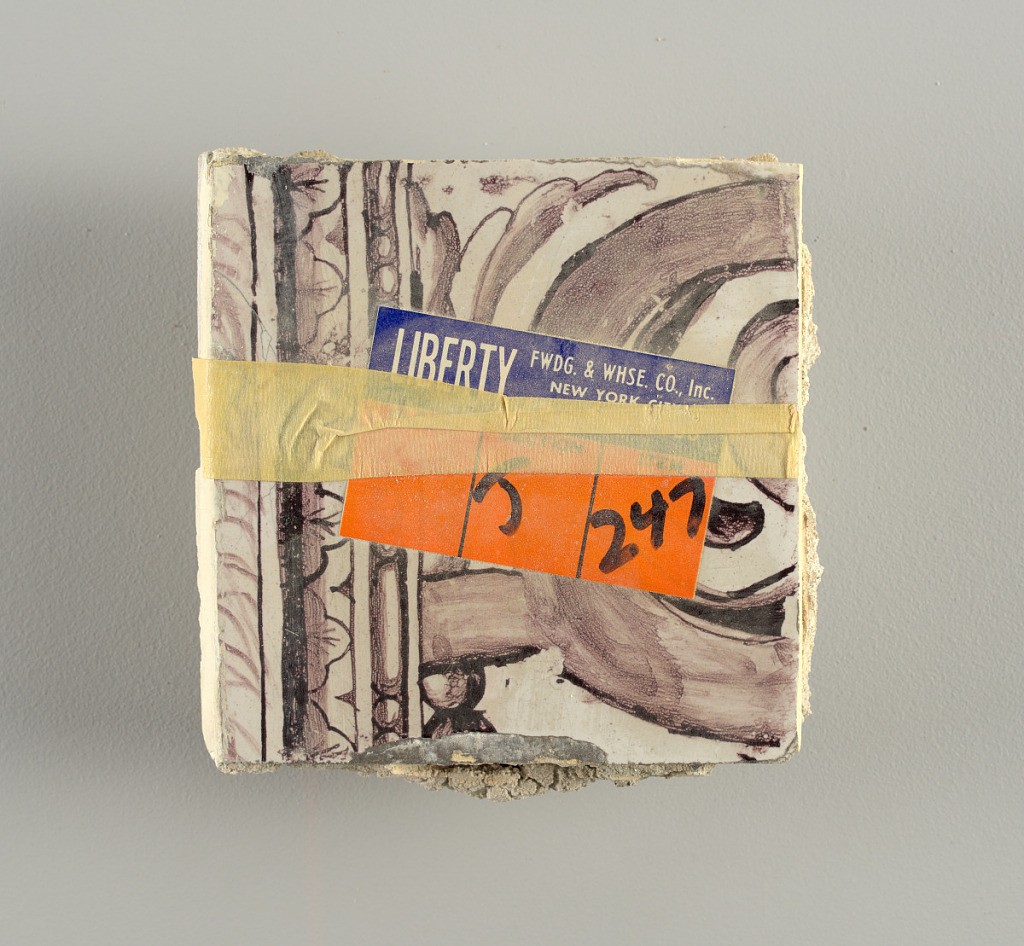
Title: Wall facing
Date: ca. 1725
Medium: tin-glazed earthenware, underglaze
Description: Two vertical rectangles, twenty-three tiles high.  A) Nine tiles wide at top; seven tiles wide at bottom.  B) Ten and one-half tiles wide.

Arabesque design of foliage.  A) with centered figure of Justice under a canopy.  B) with centered urn.